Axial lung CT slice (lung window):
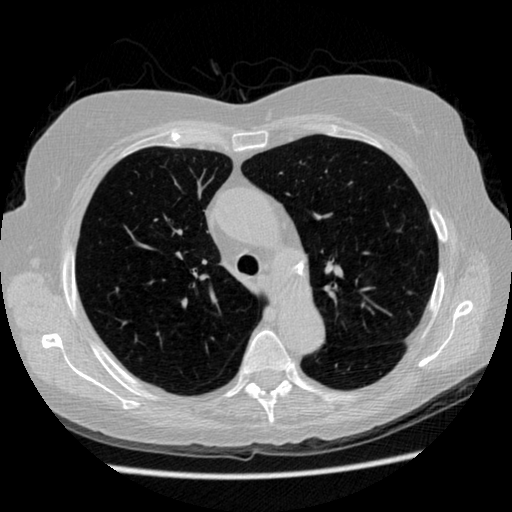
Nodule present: no